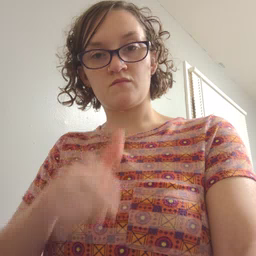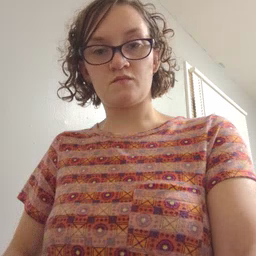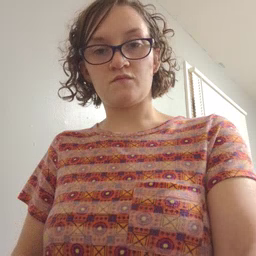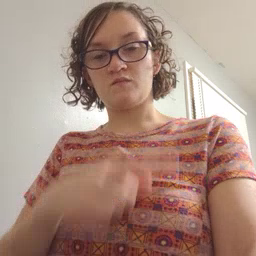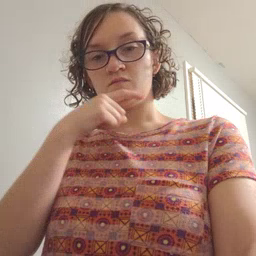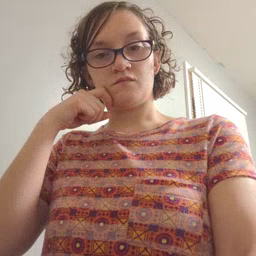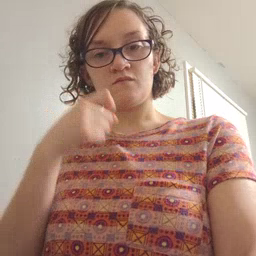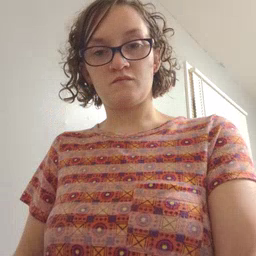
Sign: dry